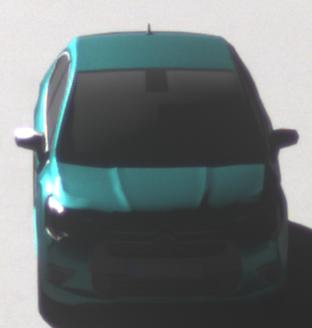
Make: Citroen
Model: DS 4 VTi 120
Detailed model: DS 4
Model produced from: 2011/05
Model produced until: 2015/01
Doors: 5
Color: blue
Road condition: dry road
Daytime: morning or afternoon
Contrast: high contrast